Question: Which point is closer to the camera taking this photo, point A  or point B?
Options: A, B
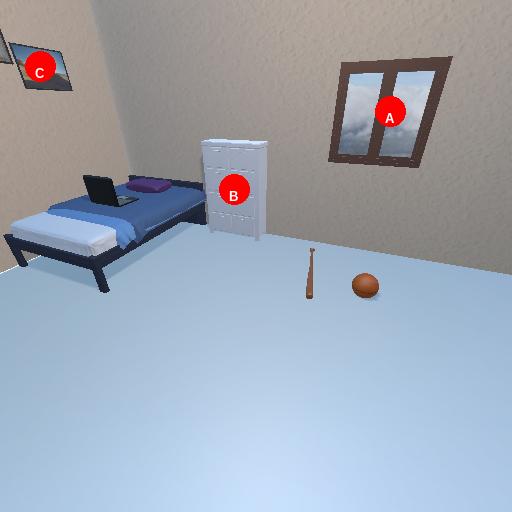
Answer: A